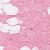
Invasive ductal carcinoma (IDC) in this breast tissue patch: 0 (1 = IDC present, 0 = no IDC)